Question: In the iPhone Maps application, you get a sort of 'location square' when you tap the disclosure arrow on a dropped pin, like this:

I've seen a few other apps have this. How would I implement this? I haven't found anything specific in MapKit for this.
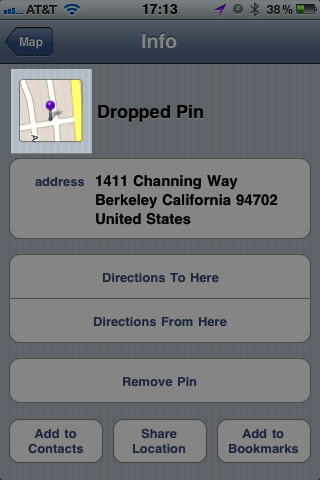
Answer: I've implemented something similar by simply passing the pin coordinates to the details view, creating an MKMapView with a CGFrame of your choice and adding a pin to it. Because the map is likely to be cached anyway (from the previous view) you will get it loaded straight away.